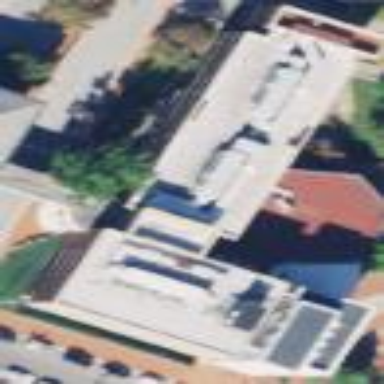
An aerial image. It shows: View of university building.